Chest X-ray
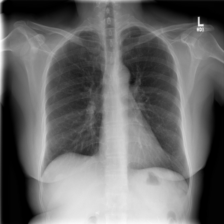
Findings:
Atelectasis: negative
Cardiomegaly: negative
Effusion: negative
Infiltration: negative
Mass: negative
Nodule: negative
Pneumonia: negative
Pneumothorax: negative
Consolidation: negative
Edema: negative
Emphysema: negative
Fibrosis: negative
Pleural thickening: negative
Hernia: negative